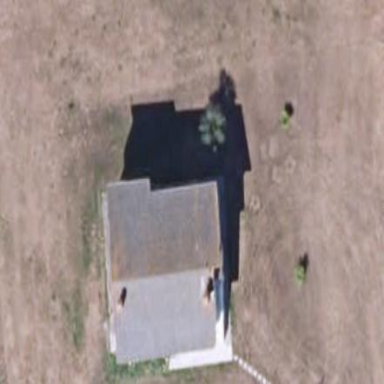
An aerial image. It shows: Simple house.